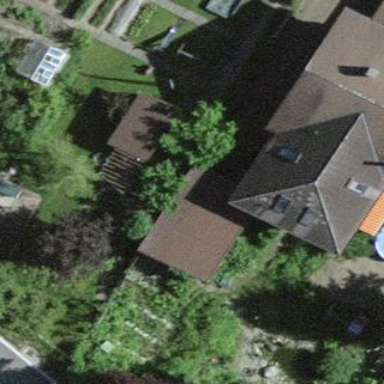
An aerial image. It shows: Garage.